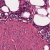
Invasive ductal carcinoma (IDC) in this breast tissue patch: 0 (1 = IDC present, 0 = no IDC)